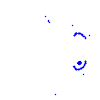
Particle: proton